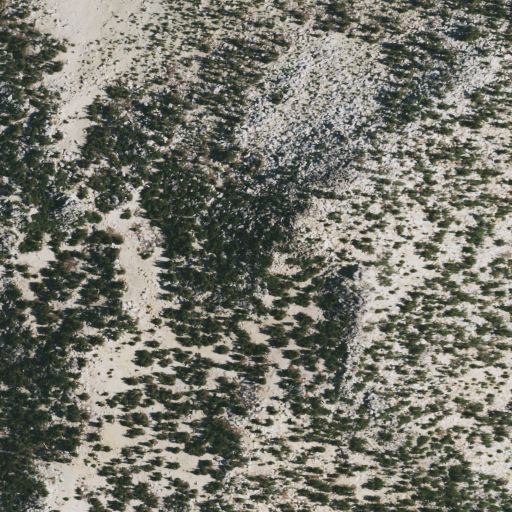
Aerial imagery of mountain in California named Monument Peak containing shrub and evergreen forest